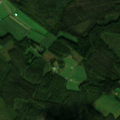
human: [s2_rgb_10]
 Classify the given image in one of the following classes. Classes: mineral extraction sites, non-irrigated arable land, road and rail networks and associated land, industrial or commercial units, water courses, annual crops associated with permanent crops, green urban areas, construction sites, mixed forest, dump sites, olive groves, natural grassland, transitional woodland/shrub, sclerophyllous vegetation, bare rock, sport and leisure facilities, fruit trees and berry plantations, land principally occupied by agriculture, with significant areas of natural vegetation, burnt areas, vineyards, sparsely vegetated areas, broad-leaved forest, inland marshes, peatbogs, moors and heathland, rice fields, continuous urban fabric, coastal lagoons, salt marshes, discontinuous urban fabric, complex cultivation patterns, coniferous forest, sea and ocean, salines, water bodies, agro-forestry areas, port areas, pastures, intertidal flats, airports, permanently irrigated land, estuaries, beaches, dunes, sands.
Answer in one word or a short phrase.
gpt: non-irrigated arable land, coniferous forest, mixed forest